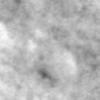
Label: no_change